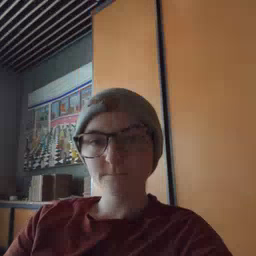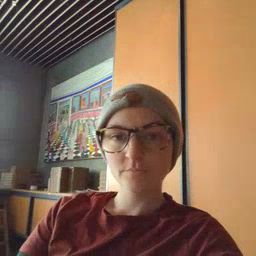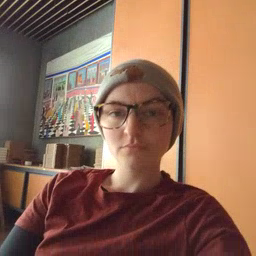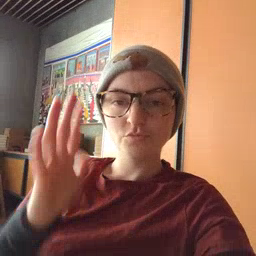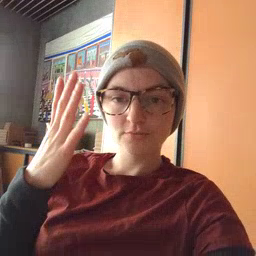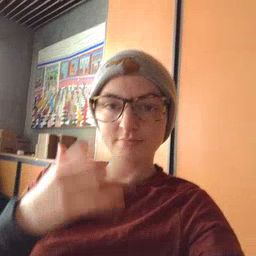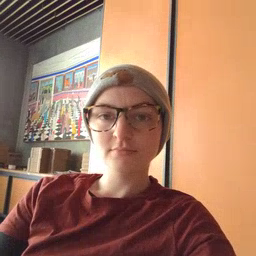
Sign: tree